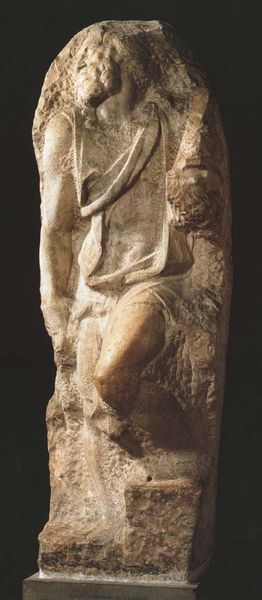
Titel: Hl. Matthäus
Künstler: Michelangelo
Institution: Florenz, Galleria dell’ Accademia
Schlagwörter: mann, marmor, alt, bart, hemd, arm, gesicht, sockel, stein, figur, skulptur, relief, bein, knie, nische, schoss, bosse